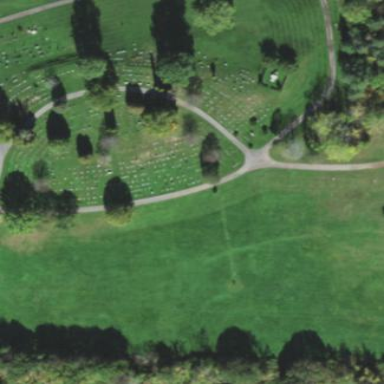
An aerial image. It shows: Sector in the cemetery.